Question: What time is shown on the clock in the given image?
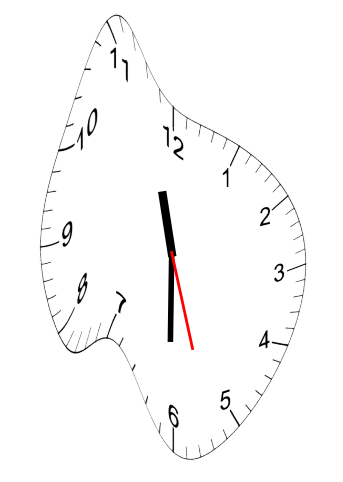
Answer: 11:30:27